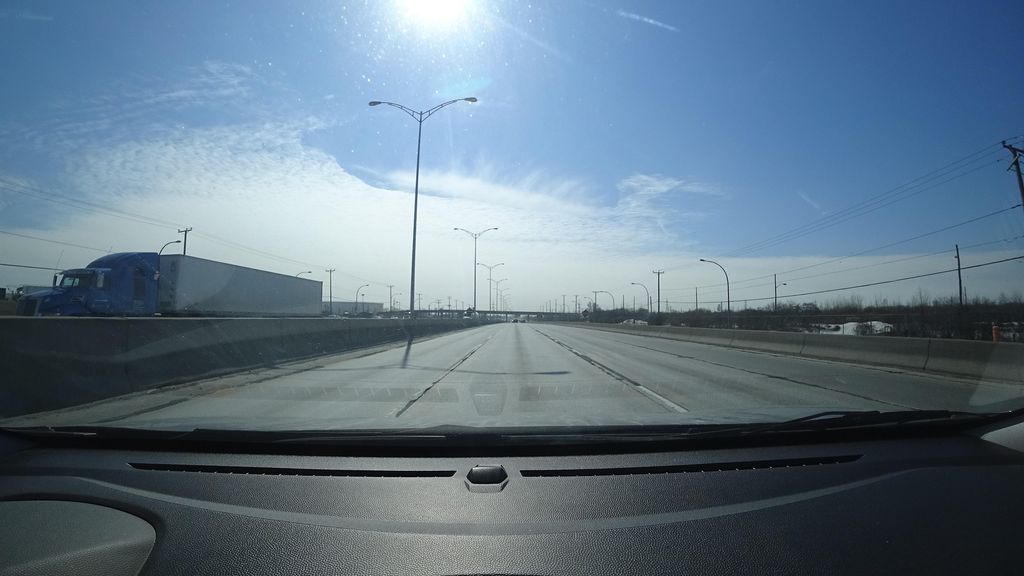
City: montreal